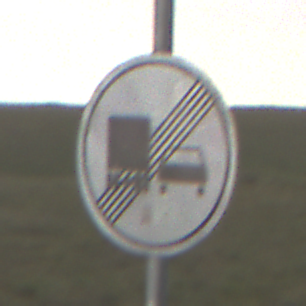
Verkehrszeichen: EndeUeberholverbotKraftfahrzeuge
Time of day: Night
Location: Outdoor (Nature)
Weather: Overcast
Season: NotSpecified
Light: Artificial